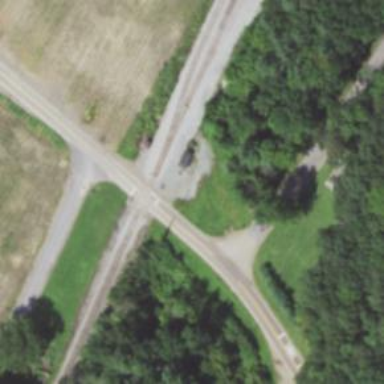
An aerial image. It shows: Level crossing along the railway.